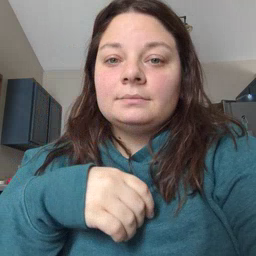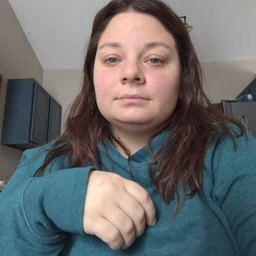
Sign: drink